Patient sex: M
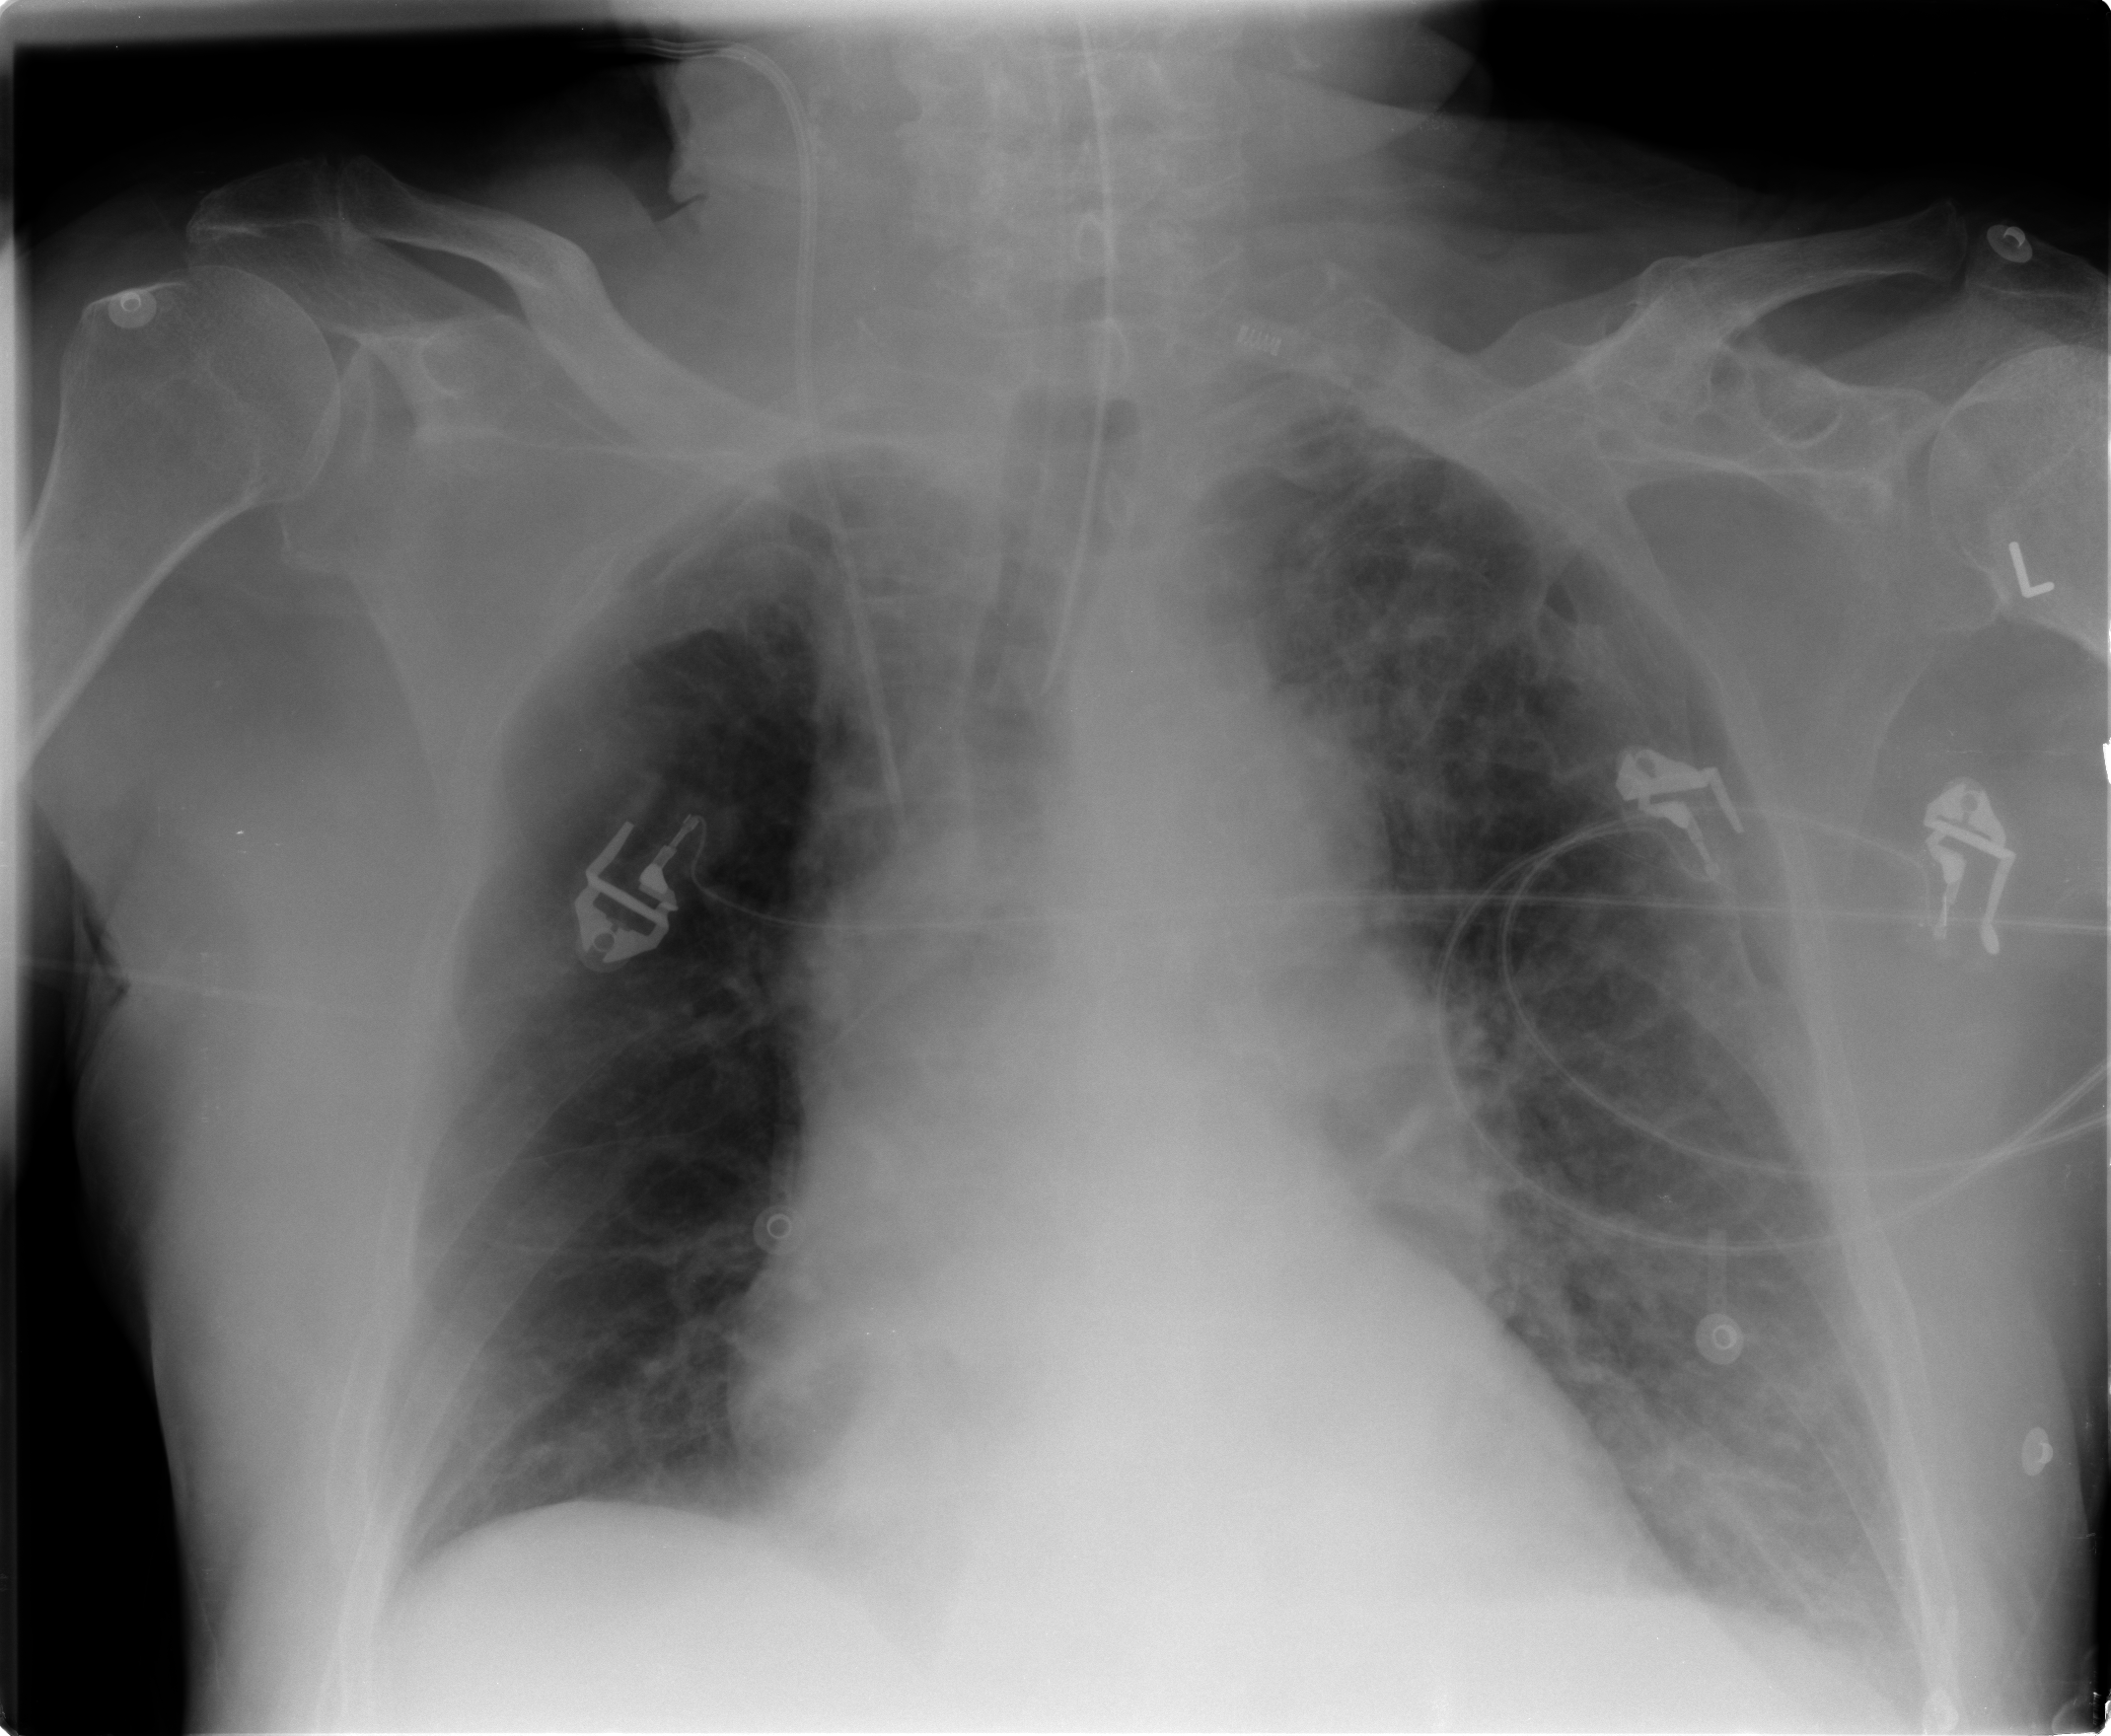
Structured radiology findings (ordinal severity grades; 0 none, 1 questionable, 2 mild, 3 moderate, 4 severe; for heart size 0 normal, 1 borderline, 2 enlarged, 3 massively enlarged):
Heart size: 1
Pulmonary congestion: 2
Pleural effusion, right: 0
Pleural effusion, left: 2
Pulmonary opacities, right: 0
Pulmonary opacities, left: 2
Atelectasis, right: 1
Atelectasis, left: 2